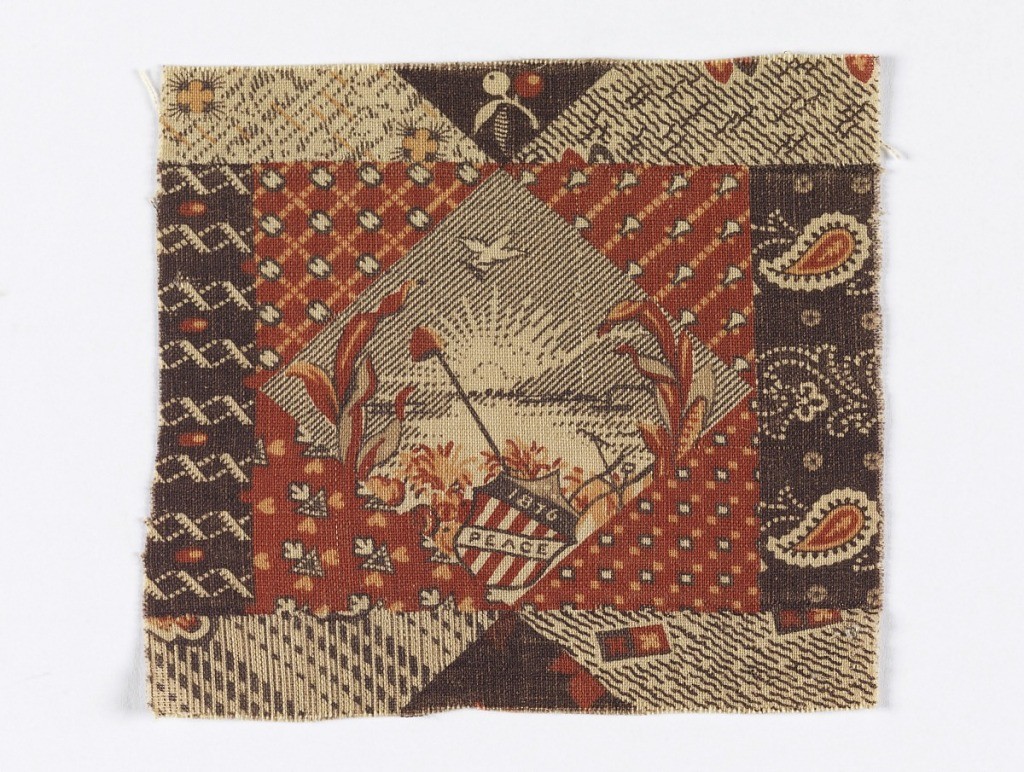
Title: Fragment
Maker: Cocheco Print Works, Dover, NH, USA
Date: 1876
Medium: cotton Technique: printed
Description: Small fragment of a centennial print in shades of brown, red and dark yellow. Diamond shape in center has a shield flag with "1876" and "Peace."